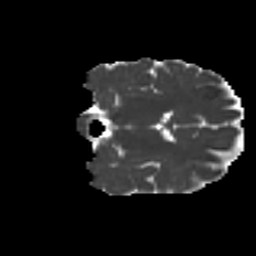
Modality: MD
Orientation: coronal
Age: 46
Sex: female
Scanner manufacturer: ge
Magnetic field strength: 3 T
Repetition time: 7.8 s
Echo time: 0.0606 s